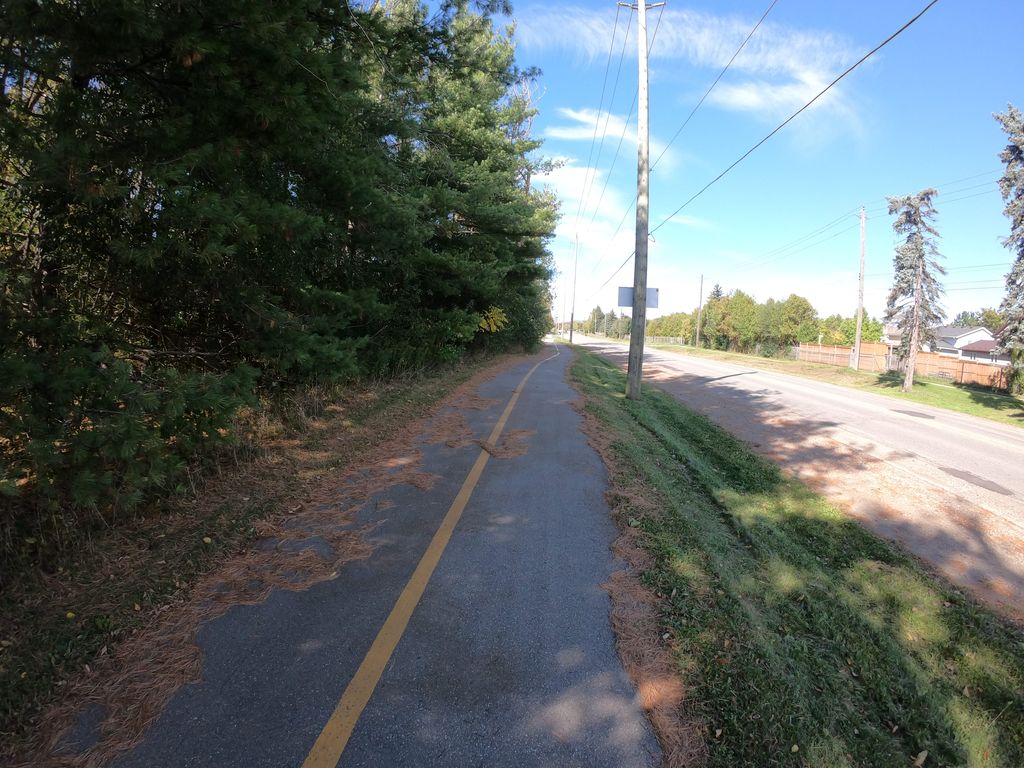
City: kitchener-waterloo